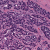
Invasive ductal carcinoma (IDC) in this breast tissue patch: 1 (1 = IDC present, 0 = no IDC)